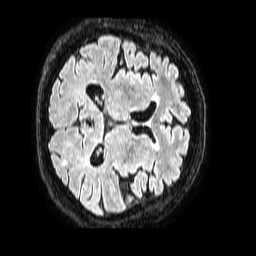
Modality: FLAIR
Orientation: axial
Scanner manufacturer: philips
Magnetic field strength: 1.5 T
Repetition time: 4.8 s
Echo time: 0.3 s